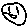
Label: smiley face